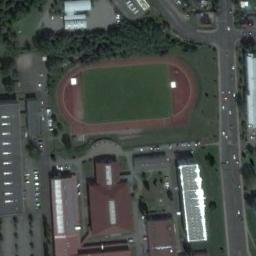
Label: ground_track_field